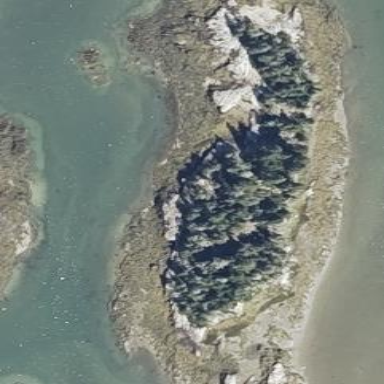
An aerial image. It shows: Islet along the natural coastline.